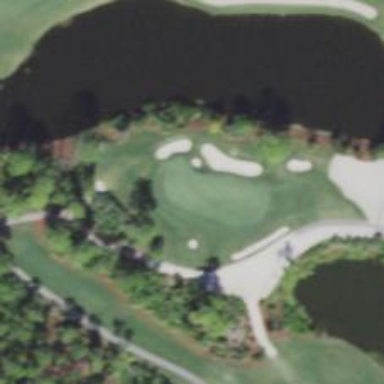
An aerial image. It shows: View of golf hole.